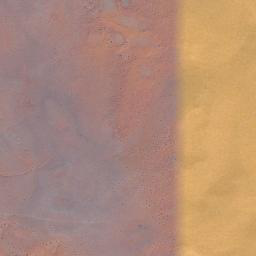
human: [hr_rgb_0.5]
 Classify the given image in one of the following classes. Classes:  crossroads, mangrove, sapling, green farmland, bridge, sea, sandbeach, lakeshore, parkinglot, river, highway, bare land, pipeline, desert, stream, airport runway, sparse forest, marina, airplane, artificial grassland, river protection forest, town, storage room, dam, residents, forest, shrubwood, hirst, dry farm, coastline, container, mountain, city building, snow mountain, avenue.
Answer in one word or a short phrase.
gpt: desert